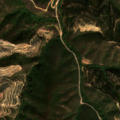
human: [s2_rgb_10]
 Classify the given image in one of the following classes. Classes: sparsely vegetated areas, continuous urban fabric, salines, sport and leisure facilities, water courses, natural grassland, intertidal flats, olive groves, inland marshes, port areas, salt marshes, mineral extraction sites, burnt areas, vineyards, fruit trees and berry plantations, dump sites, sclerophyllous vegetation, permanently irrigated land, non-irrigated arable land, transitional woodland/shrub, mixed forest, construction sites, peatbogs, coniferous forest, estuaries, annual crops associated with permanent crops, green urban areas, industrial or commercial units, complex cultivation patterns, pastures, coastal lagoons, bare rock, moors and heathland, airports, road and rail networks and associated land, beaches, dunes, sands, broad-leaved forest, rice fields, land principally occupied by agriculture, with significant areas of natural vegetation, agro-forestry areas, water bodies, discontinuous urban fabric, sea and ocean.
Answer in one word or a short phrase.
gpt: broad-leaved forest, sclerophyllous vegetation, transitional woodland/shrub